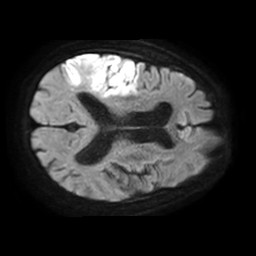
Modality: TRACE
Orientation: axial
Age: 73
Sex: male
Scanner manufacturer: philips
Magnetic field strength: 1.5 T
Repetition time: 3.397 s
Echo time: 0.06899 s